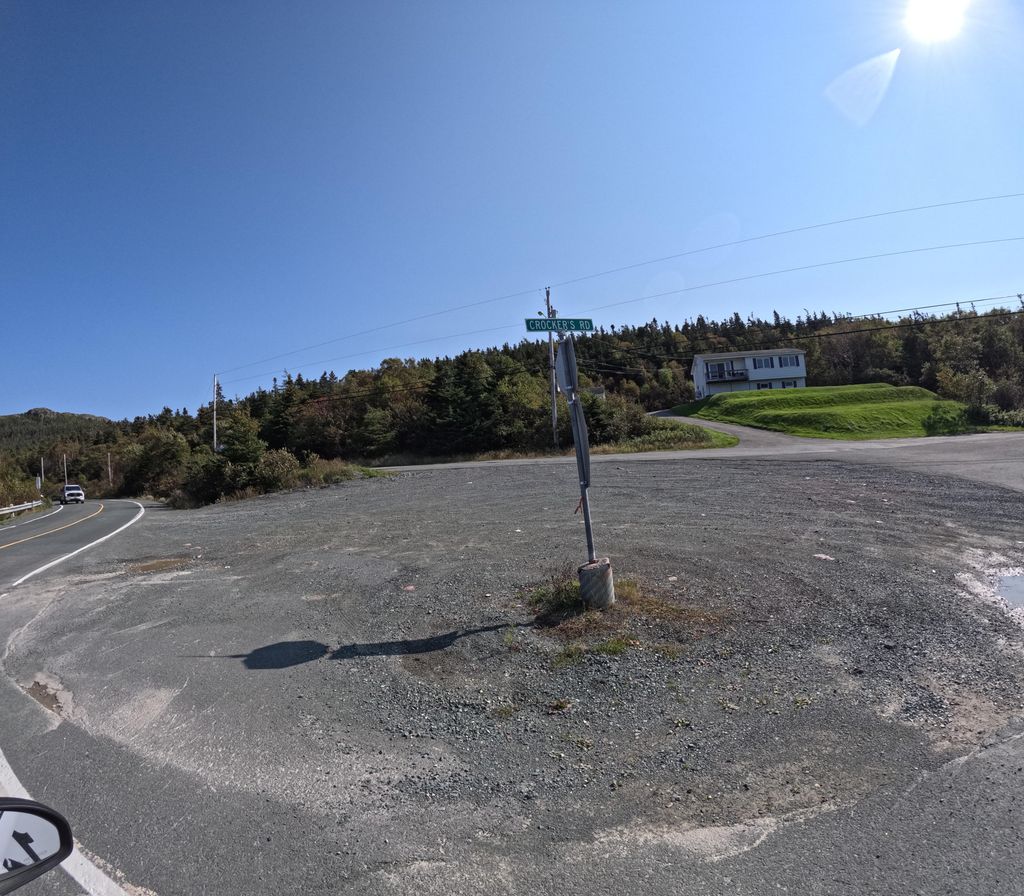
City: st_johns